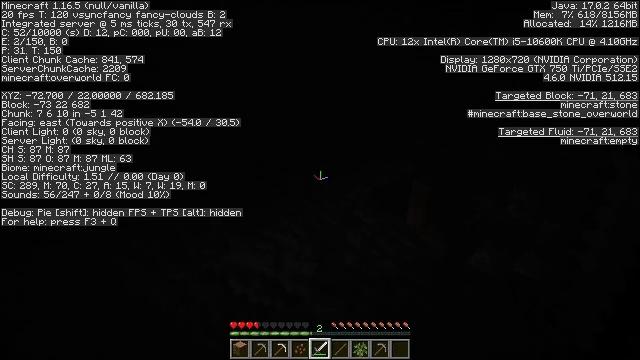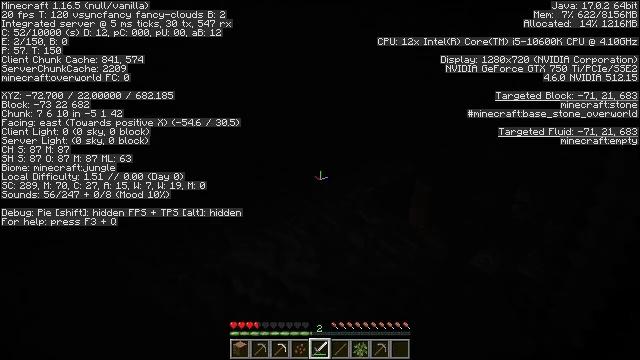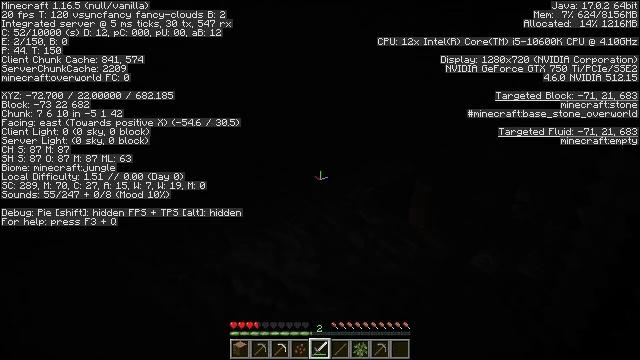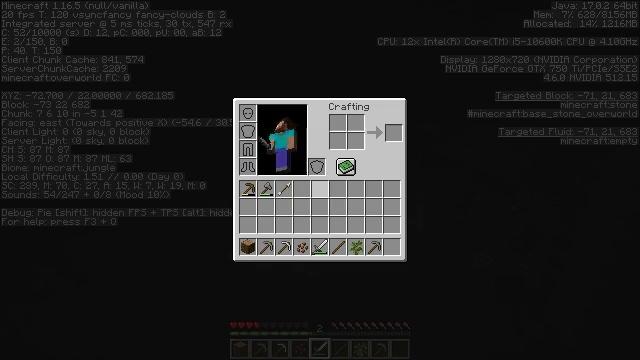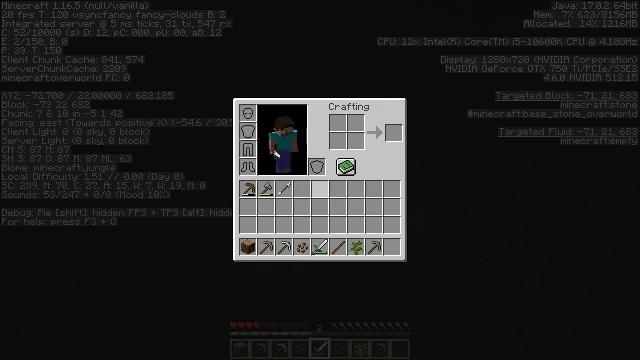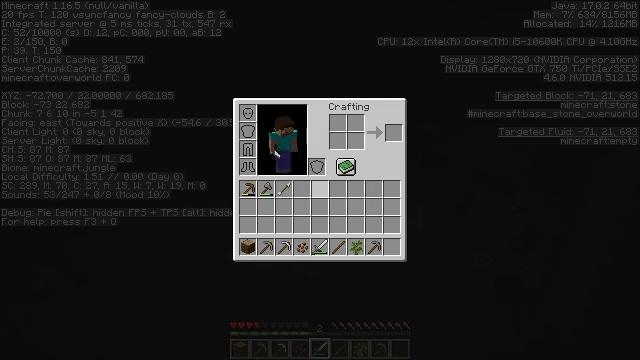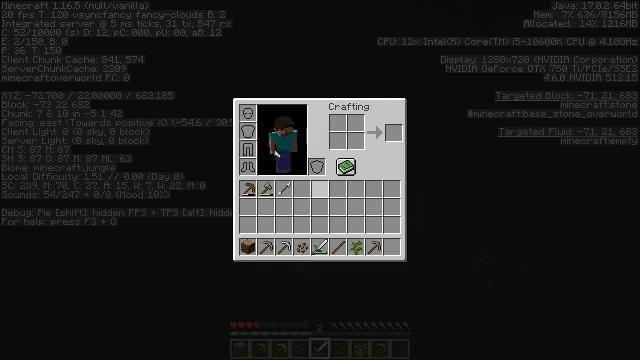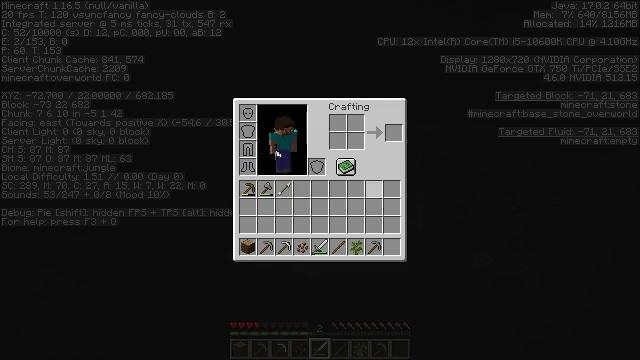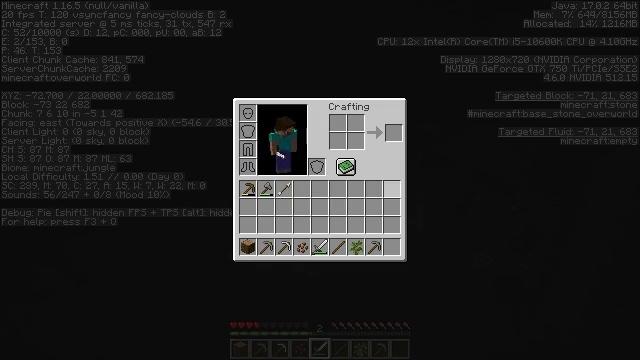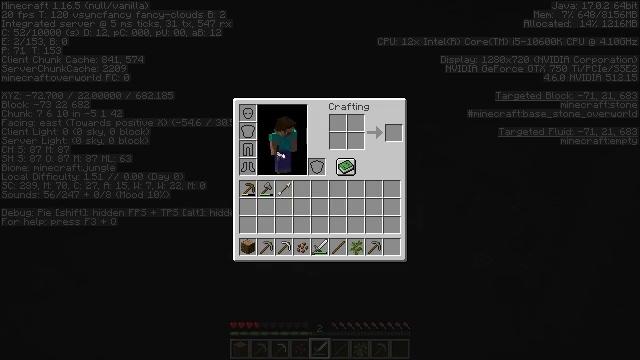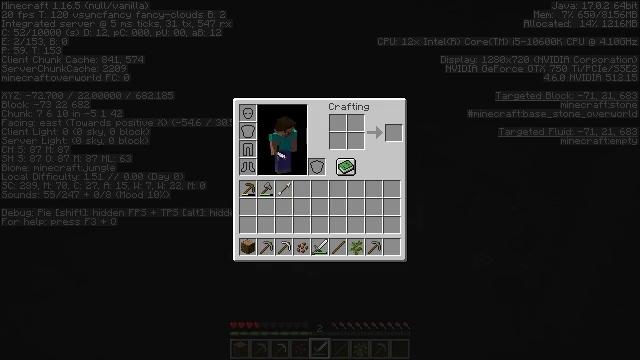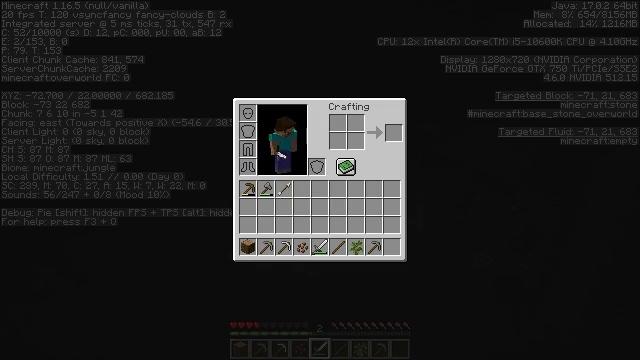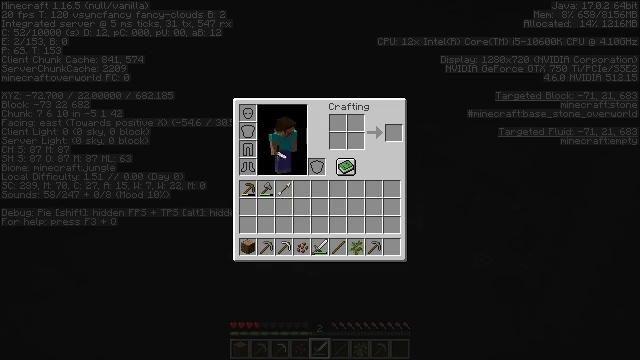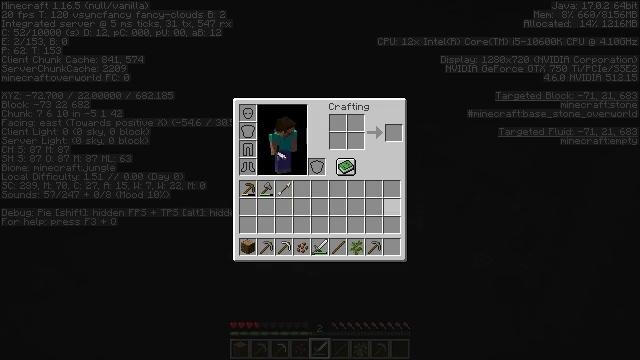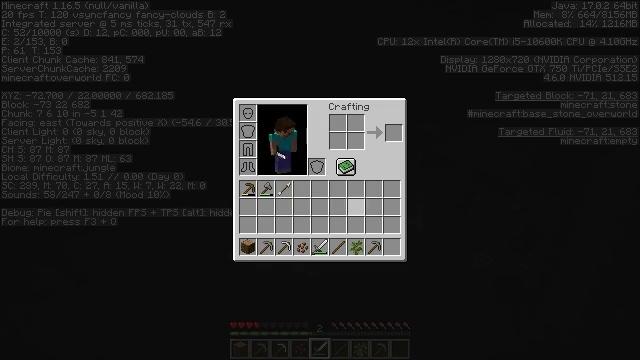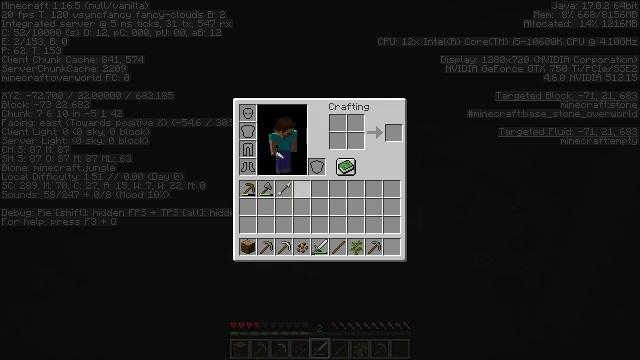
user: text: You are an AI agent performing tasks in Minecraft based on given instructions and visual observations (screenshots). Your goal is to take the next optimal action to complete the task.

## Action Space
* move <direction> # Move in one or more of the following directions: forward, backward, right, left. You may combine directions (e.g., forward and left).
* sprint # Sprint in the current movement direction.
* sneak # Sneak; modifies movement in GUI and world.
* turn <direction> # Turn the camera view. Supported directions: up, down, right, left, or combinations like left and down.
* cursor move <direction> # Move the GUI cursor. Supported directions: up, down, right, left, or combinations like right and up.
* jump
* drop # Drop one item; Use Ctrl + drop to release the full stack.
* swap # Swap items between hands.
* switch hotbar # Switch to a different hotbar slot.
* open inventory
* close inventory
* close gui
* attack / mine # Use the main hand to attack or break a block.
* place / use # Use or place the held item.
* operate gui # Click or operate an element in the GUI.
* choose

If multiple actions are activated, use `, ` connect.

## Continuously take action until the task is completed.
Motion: motion action
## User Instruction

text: Kill a skeleton.
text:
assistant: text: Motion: no_op
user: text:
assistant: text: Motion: no_op
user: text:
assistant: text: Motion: open inventory
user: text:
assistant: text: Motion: open inventory
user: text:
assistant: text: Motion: open inventory
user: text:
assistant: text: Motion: cursor move right
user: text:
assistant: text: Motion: cursor move right
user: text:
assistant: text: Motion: cursor move right
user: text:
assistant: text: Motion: cursor move right
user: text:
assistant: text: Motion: no_op
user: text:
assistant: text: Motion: no_op
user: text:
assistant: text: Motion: cursor move left
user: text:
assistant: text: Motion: cursor move left
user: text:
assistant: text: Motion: cursor move left
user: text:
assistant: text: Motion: cursor move left and up
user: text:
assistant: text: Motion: cursor move left
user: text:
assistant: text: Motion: no_op
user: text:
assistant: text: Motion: no_op
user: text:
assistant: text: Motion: no_op
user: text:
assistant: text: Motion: no_op
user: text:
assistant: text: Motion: no_op
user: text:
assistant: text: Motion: cursor move right
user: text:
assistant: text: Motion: cursor move right and down
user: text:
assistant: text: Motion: cursor move right
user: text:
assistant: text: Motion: cursor move right
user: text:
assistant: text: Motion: cursor move right
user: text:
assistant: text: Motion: no_op
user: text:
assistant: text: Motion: no_op
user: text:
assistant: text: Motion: no_op
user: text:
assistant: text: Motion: no_op